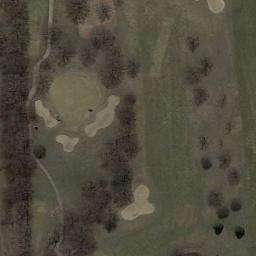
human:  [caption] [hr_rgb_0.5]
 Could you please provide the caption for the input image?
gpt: Many trees are near the golf course .

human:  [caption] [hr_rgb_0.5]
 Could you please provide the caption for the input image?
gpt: The golf course has some fairways, Roads, Bare barrier trees and sandpits .

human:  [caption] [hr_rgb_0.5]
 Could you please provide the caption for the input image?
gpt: There is a heart-shaped sand bunker in the upper right corner of the image .

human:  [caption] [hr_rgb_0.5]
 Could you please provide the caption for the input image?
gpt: There are a few bunkers and a few paths on the large lawn on the golf course and many withered trees .

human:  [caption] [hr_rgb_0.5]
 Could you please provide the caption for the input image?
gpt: There are many bushes and some bunkers on the golf course .